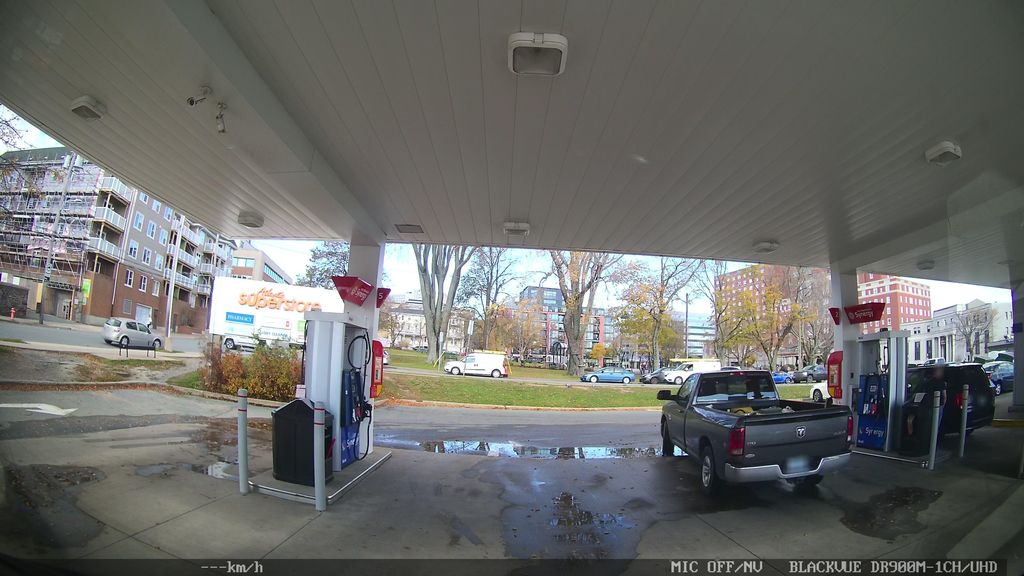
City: halifax